Question: I am working on a spatial analysis problem and part of this workflow is to calculate the angle between connected line segments.
Each line segment is composed of only two points, and each point has a pair of XY coordinates (Cartesian). Here is the image from GeoGebra. . However, I get all kind of angles depending on the order of vertices in input line segments.

The input data I work with is provided as tuples of coordinates. Depending on the vertex creation order, the last/end point for each line segment can be different. Here are some of the cases in Python code. The order of line segments in which I get them is random, but in a tuple of tuples, the first element is the start point and the second one is the end point. 'DE' line segment, for instance, would have '((1,1.5),(2,2))' and the '(1,1.5)' is the start point because it has the first position in the tuple of coordinates.
I however need to make sure I will get the same angle between 'DE,DF' and 'ED,DF' and so forth.
'''
vertexType = "same start point; order 1"
#X, Y X Y coords
lineA = ((1,1.5),(2,2)) #DE
lineB = ((1,1.5),(2.5,0.5)) #DF
calcAngle(lineA, lineB,vertexType)
#flip lines order
vertexType = "same start point; order 2"
lineB = ((1,1.5),(2,2)) #DE
lineA = ((1,1.5),(2.5,0.5)) #DF
calcAngle(lineA, lineB,vertexType)
vertexType = "same end point; order 1"
lineA = ((2,2),(1,1.5)) #ED
lineB = ((2.5,0.5),(1,1.5)) #FE
calcAngle(lineA, lineB,vertexType)
#flip lines order
vertexType = "same end point; order 2"
lineB = ((2,2),(1,1.5)) #ED
lineA = ((2.5,0.5),(1,1.5)) #FE
calcAngle(lineA, lineB,vertexType)
vertexType = "one line after another - down; order 1"
lineA = ((2,2),(1,1.5)) #ED
lineB = ((1,1.5),(2.5,0.5)) #DF
calcAngle(lineA, lineB,vertexType)
#flip lines order
vertexType = "one line after another - down; order 2"
lineB = ((2,2),(1,1.5)) #ED
lineA = ((1,1.5),(2.5,0.5)) #DF
calcAngle(lineA, lineB,vertexType)
vertexType = "one line after another - up; line order 1"
lineA = ((1,1.5),(2,2)) #DE
lineB = ((2.5,0.5),(1,1.5)) #FD
calcAngle(lineA, lineB,vertexType)
#flip lines order
vertexType = "one line after another - up; line order 2"
lineB = ((1,1.5),(2,2)) #DE
lineA = ((2.5,0.5),(1,1.5)) #FD
calcAngle(lineA, lineB,vertexType)
'''
I have written a tiny function that takes combinations of the lines as args and calculates the angle between them. I am using the 'math.atan2' which seemed to be best suited for this.
'''
def calcAngle(lineA,lineB,vertexType):
line1Y1 = lineA[0][1]
line1X1 = lineA[0][0]
line1Y2 = lineA[1][1]
line1X2 = lineA[1][0]
line2Y1 = lineB[0][1]
line2X1 = lineB[0][0]
line2Y2 = lineB[1][1]
line2X2 = lineB[1][0]
#calculate angle between pairs of lines
angle1 = math.atan2(line1Y1-line1Y2,line1X1-line1X2)
angle2 = math.atan2(line2Y1-line2Y2,line2X1-line2X2)
angleDegrees = (angle1-angle2) * 360 / (2*math.pi)
print angleDegrees, vertexType
'''
The output I get is:
'''
> -299.744881297 same start point; order 1
> 299.744881297 same start point; order 2
> 60.<PHONE> same end point; order 1
> -60.<PHONE> same end point; order 2
> -119.744881297 one line after another - down; order 1
> 119.744881297 one line after another - down; order 2
> -119.744881297 one line after another - up; line order 1
> 119.744881297 one line after another - up; line order 2
'''
As you can see, I am getting different values depending on the order of vertices in a line segment and line segments order. I have tried to post-process the angles by finding out what kind of relation the source line had and flipping the lines, editing the angle etc. I've ended with a dozen of such cases and at some point they start to overlap and I cannot any longer find out whether -119.744 should become 60.255 (acute angle) or be left as 119.744 (obtuse angle) etc.
'math.atan2'
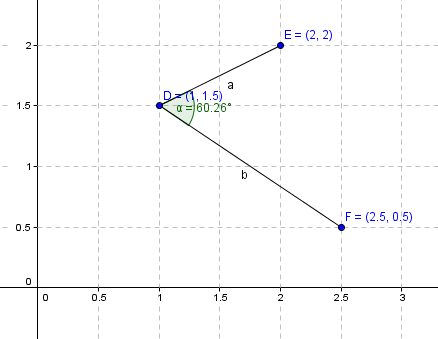
Answer: The easiest way to get at this problem is using the dot-product.
Try this code (I've commented practically everything):
'''
import math
def dot(vA, vB):
return vA[0]*vB[0]+vA[1]*vB[1]
def ang(lineA, lineB):
# Get nicer vector form
vA = [(lineA[0][0]-lineA[1][0]), (lineA[0][1]-lineA[1][1])]
vB = [(lineB[0][0]-lineB[1][0]), (lineB[0][1]-lineB[1][1])]
# Get dot prod
dot_prod = dot(vA, vB)
# Get magnitudes
magA = dot(vA, vA)**0.5
magB = dot(vB, vB)**0.5
# Get cosine value
cos_ = dot_prod/magA/magB
# Get angle in radians and then convert to degrees
angle = math.acos(dot_prod/magB/magA)
# Basically doing angle <- angle mod 360
ang_deg = math.degrees(angle)%360
if ang_deg-180>=0:
# As in if statement
return 360 - ang_deg
else:
return ang_deg
'''
Now try your variations of lineA and lineB and all should give the same answer.